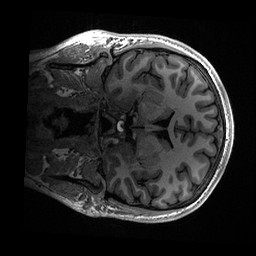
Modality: T1w
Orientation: coronal
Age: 19
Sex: male
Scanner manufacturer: ge
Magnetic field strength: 3 T
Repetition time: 0.006952 s
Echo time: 0.00292 s